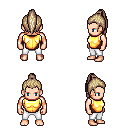
a pixel art fantasy rpg character, male body template, human, light skin, gold chest armor, white pants, white blonde long topknot hairstyle, four views (front, back, left, right), 2x2 character sprite sheet, small pixel art, hard edges, no anti-aliasing